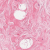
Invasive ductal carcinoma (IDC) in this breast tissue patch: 0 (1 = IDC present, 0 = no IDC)